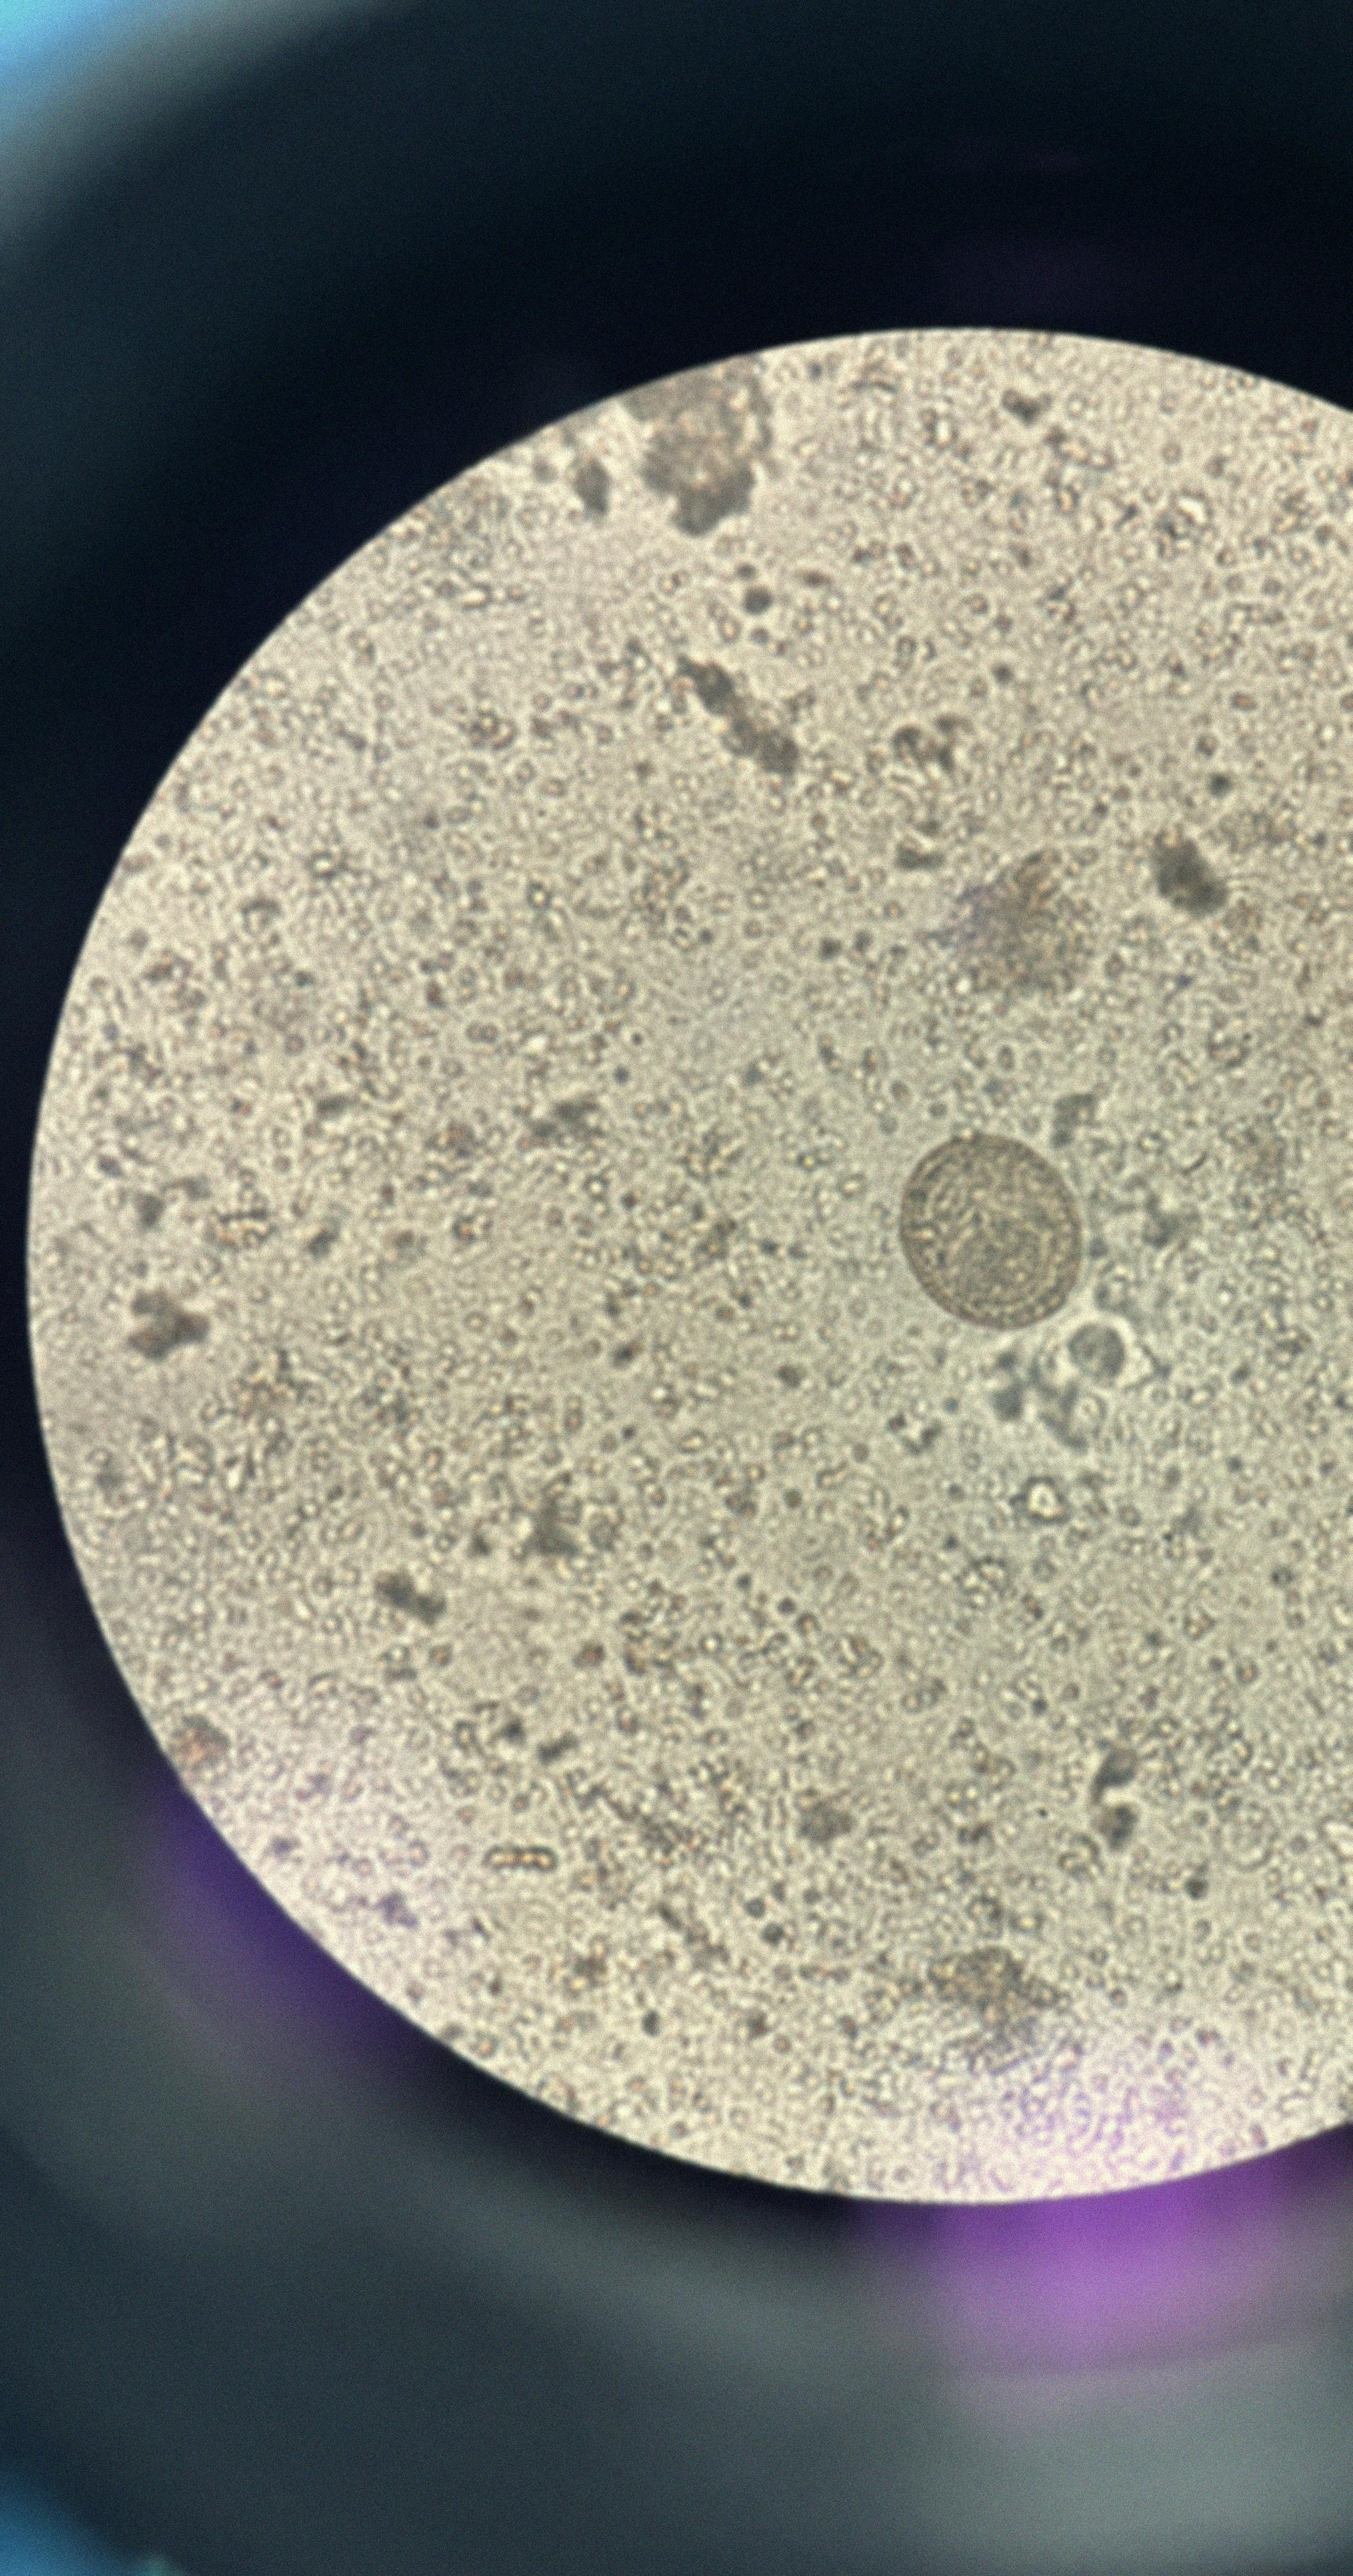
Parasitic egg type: Hymenolepis diminuta